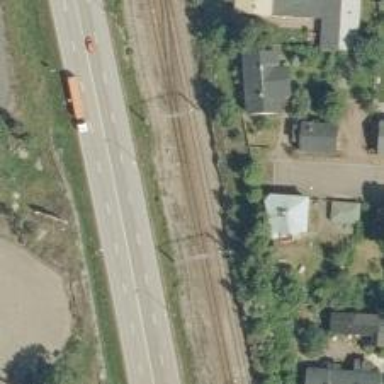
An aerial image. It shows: Railway track with continuous electrified contact lines.